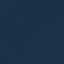
Land use / land cover: SeaLake